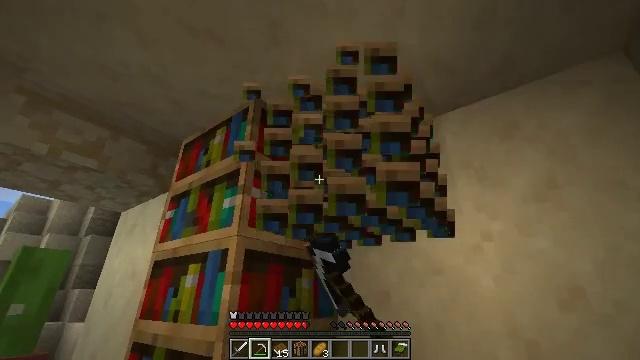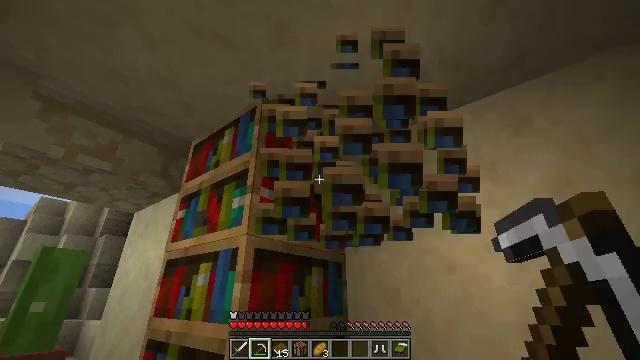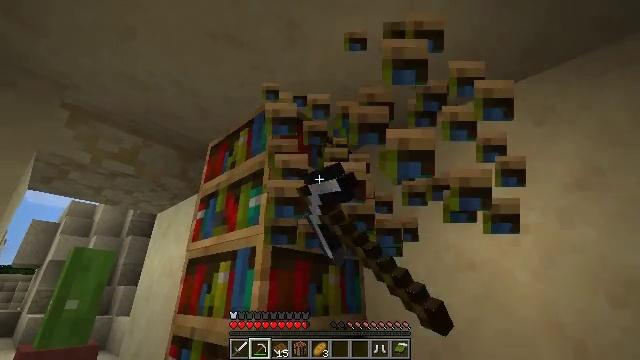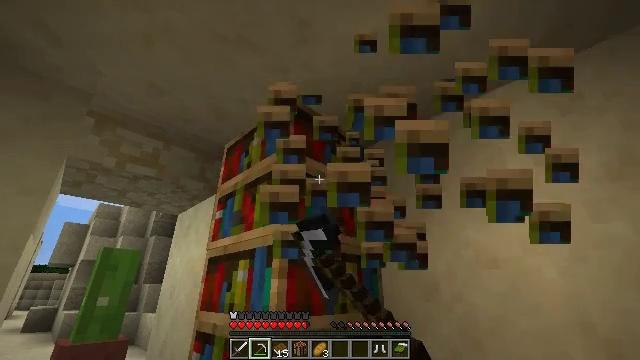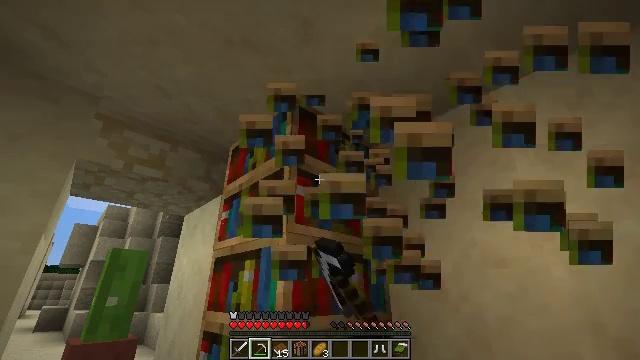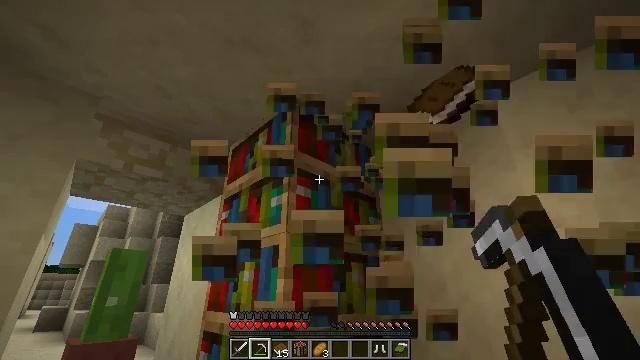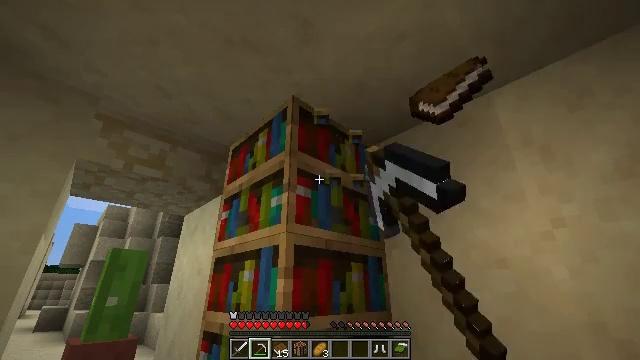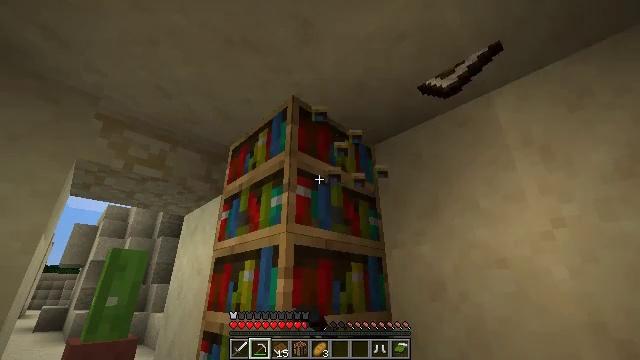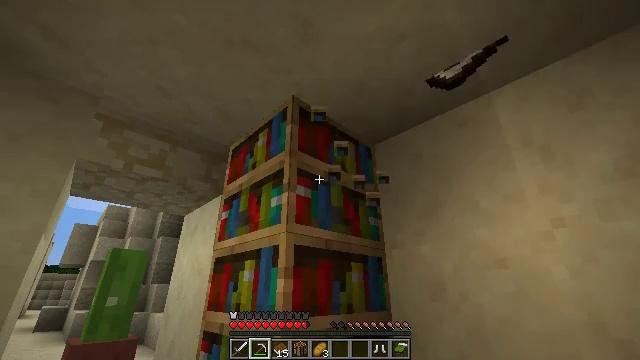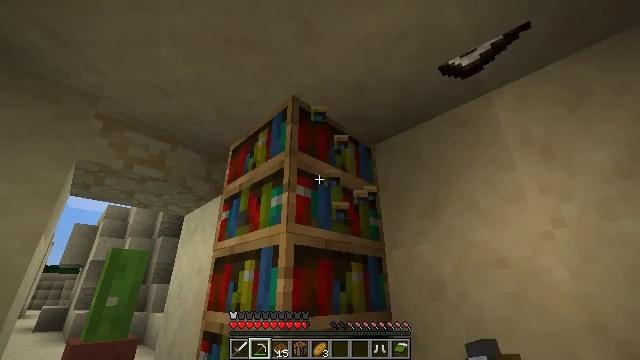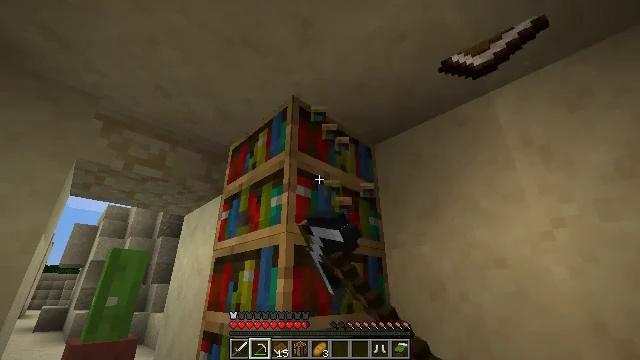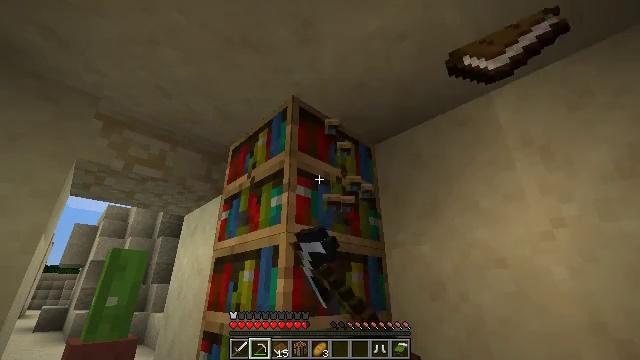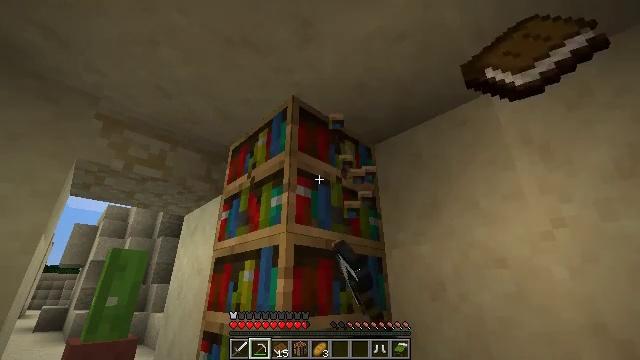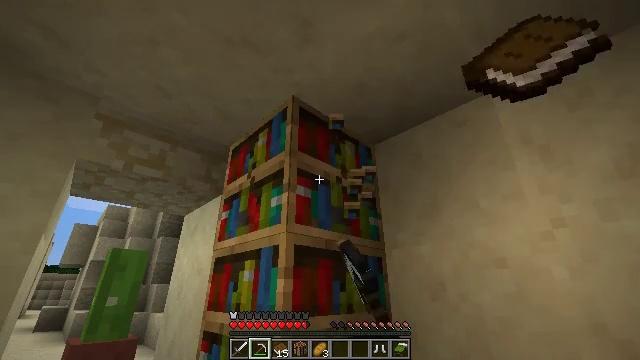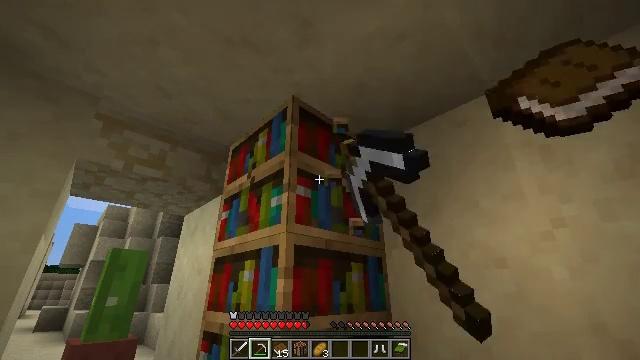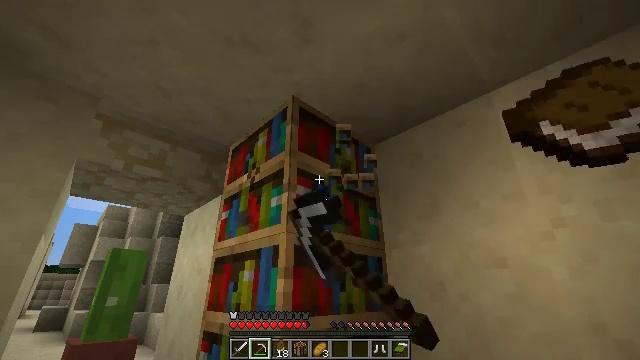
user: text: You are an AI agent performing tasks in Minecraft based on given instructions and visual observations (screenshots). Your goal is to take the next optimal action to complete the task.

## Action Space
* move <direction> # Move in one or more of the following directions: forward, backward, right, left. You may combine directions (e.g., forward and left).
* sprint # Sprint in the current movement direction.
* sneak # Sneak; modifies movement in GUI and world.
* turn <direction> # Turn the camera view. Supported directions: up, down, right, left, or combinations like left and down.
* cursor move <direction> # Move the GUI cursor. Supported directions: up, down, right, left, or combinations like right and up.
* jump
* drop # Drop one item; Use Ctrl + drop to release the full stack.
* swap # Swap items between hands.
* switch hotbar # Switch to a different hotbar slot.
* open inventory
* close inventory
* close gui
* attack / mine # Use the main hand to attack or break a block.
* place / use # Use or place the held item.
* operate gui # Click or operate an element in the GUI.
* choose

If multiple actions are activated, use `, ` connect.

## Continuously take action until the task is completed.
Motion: motion action
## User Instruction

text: Destroy the bookshelf.
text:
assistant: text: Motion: turn left, attack / mine
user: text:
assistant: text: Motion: turn left, attack / mine
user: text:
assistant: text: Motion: turn left, attack / mine
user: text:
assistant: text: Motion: turn left, attack / mine
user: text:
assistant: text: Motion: attack / mine
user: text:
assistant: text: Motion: attack / mine
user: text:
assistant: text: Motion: attack / mine
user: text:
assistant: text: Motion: attack / mine
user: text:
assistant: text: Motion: attack / mine
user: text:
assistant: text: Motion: attack / mine
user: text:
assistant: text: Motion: attack / mine
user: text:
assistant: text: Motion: attack / mine
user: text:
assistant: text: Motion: attack / mine
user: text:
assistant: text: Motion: attack / mine
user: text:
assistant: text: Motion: attack / mine
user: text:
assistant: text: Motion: attack / mine
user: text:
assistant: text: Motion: attack / mine
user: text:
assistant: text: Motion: attack / mine
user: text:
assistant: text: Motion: attack / mine
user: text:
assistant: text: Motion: attack / mine
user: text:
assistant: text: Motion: attack / mine
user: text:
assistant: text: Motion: attack / mine
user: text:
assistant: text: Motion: attack / mine
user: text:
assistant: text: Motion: attack / mine
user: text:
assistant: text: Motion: attack / mine
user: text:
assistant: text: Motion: attack / mine
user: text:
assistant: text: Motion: attack / mine
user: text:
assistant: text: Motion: attack / mine
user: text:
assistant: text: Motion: attack / mine
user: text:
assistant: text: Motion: attack / mine